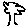
Label: tree